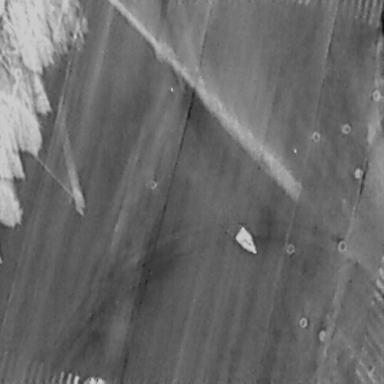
There is a Bicycle in the infrared image.